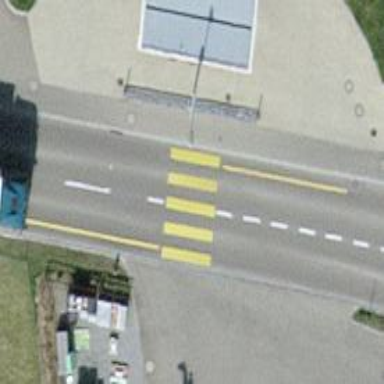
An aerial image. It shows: Marked crossing on the road.